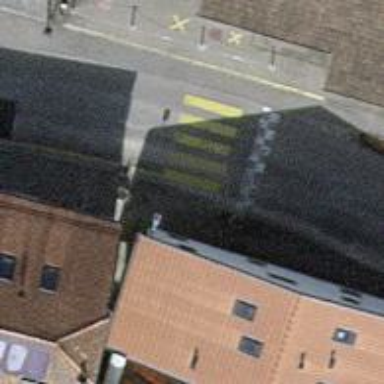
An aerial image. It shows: Uncontrolled crossing with zebra marking and traffic calming table.